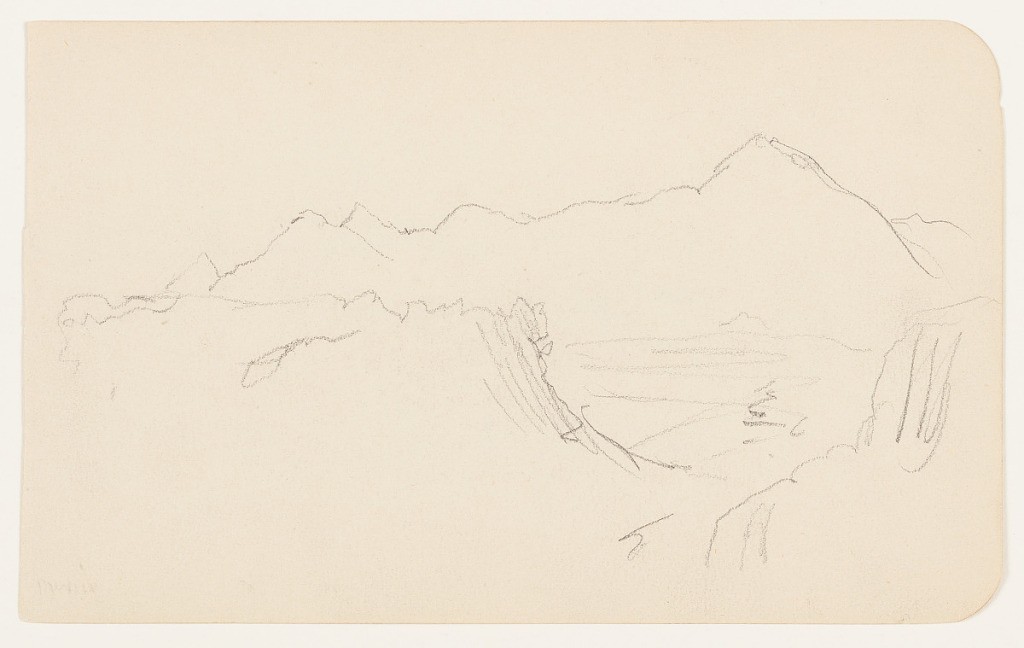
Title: Rugged Mountain, Mexico
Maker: Frederic Edwin Church, American, 1826–1900
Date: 1890–93
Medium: Graphite on off-white wove paper; verso: graphite
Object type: Drawing
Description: Landscape sketch showing a distant view of a rugged mountain in Mexico, possibly the Nevado de Toluca. In the foreground, nearby flat hills at left and right frame a view into the cultivated and inhabited valley below, which comprises the middle distance. In the background, an immense, wide mountain stretches across the horizon with several sharp peaks at left and right.

Verso: Landscape sketch showing a distant view of the Pico de Orizaba (also known as Citlaltépetl) across rugged and heavily wooded terrain in Mexico. A cliff or steep slope appears to descend toward the viewer in the foreground, which rises to flat, heavily wooded, and largely indistinct terrain in the middle distance. In the background at center, the conical form of Pico de Orizaba is visible beside three other shorter mountains at right.